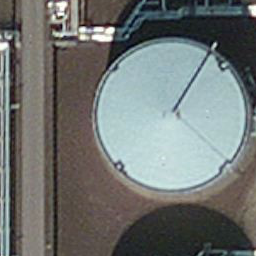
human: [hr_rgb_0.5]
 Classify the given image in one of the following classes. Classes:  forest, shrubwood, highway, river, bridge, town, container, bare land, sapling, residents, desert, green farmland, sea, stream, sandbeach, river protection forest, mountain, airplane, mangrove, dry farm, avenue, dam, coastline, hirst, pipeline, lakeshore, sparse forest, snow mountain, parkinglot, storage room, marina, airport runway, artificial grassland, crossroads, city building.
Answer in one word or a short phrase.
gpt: storage room